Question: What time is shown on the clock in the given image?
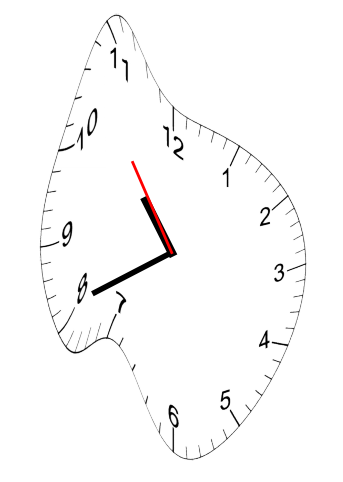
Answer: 10:40:54